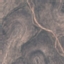
Land use / land cover: HerbaceousVegetation